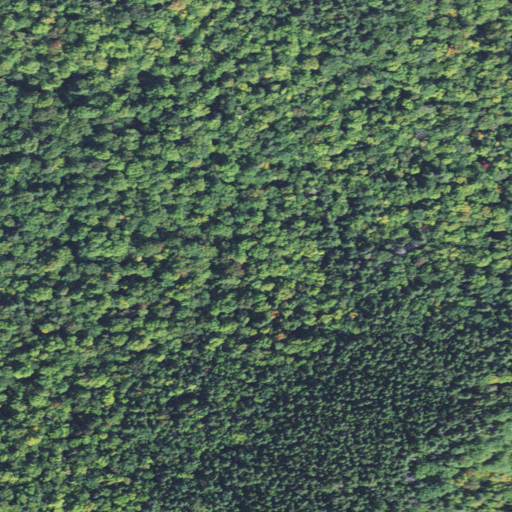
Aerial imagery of mountain in New Hampshire named Sawyer Rock containing mixed forest, evergreen forest, and deciduous forest